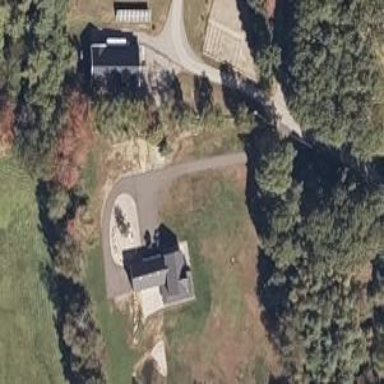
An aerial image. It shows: Driveway.